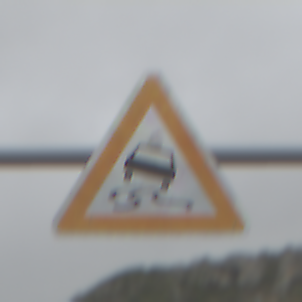
Verkehrszeichen: SchleuderOderRutschgefahr
Umgebung: Outdoor, Nature
Tageszeit: Midday
Wetter: Overcast
Licht: Natural
Jahreszeit: NotSpecified
Kontrast: LowContrast